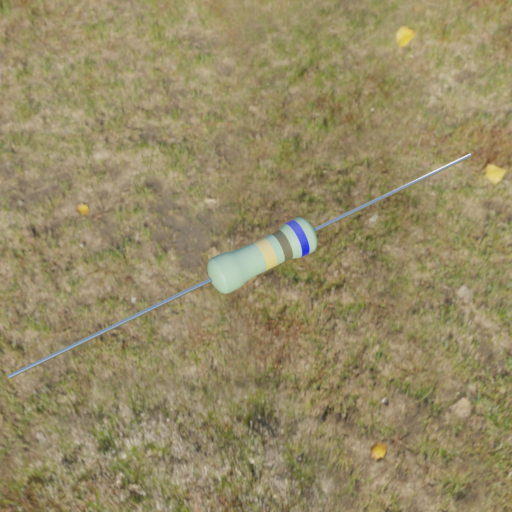
Resistor colour bands (in order): gold, brown, blue